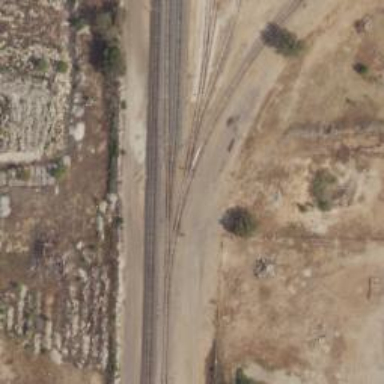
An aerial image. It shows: Railway spur service.